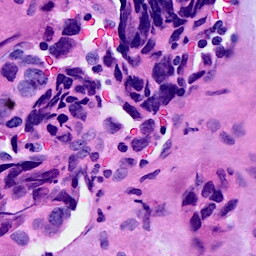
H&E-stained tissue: Breast